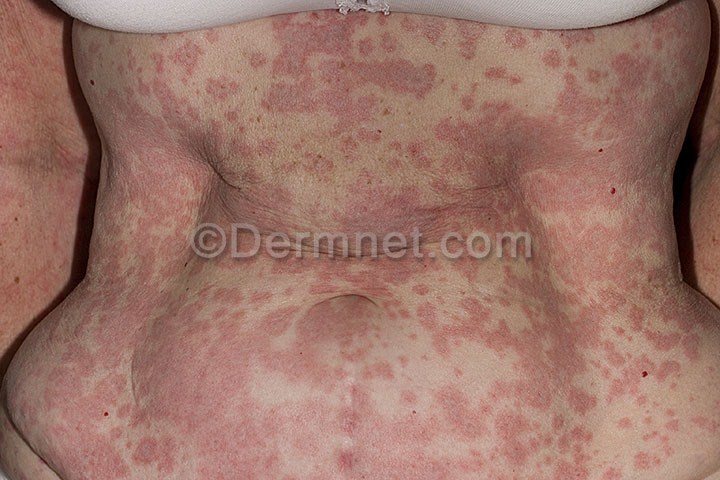
Disease: Exanthems and Drug Eruptions